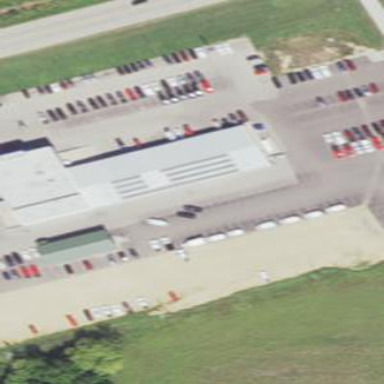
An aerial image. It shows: Parking area with surface.